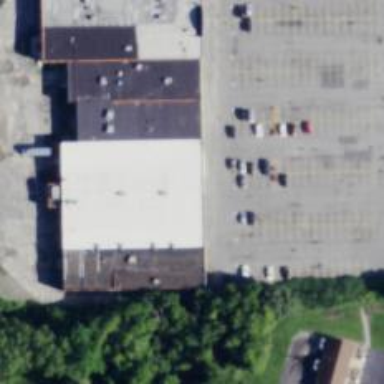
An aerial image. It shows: Supermarket.